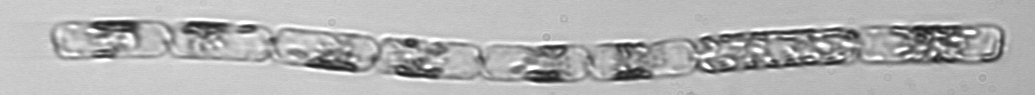
Label: Dactyliosolen_fragilissimus